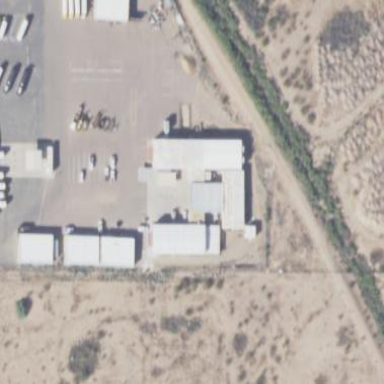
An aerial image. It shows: Warehouse building.